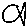
Label: fish